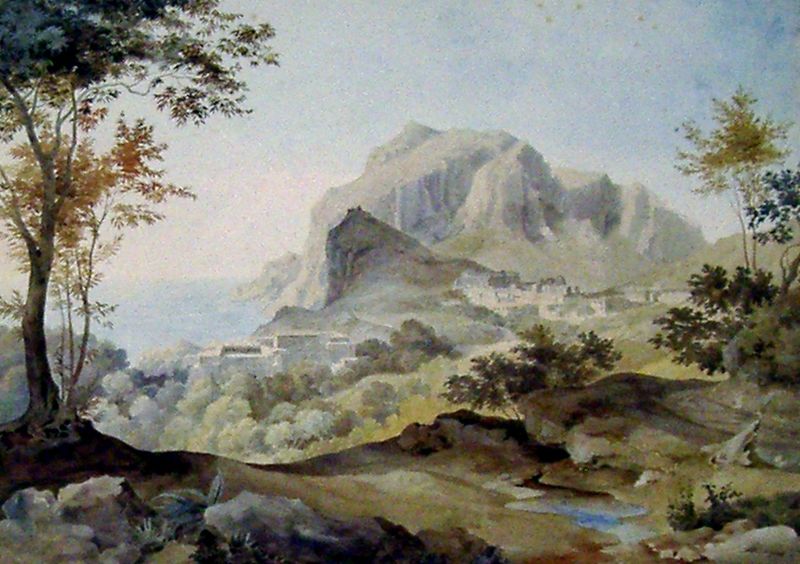
Titel: Auf Capri
Künstler: Johann Heinrich Schilbach
Standort: Darmstadt
Institution: Hessisches Landesmuseum
Schlagwörter: baum, berg, blau, blätter, felsen, gemälde, gestein, himmel, laub, meer, schatten, vogel, wasser, weiß, wolken, aquarell, bäume, fluss, gelb, grün, landschaft, ocker, see, stadt, ufer, braun, grau, hell, hintergrund, licht, pastell, schwarz, vordergrund, ausblick, blick, gebäude, gras, haus, weg, wiese, wolke, beige, rahmen, stein, steine, bach, erde, ferne, horizont, häuser, hügel, natur, stamm, strauch, weide, weite, busch, büsche, gebüsch, gewässer, sonne, sträucher, insel, land, pflanze, pflanzen, rosa, tal, wald, aussicht, küste, pfütze, sommer, ansicht, italien, ort, süden, vedute, steinig, berge, fels, gebirge, gipfel, hang, dorf, mauer, dunst, grafik, graphik, nebel, tag, kahl, wasserfarbe, geröll, schlucht, herbst, oliv, romantik, strom, vorsprung, stimmung, bucht, unscharf, stadtansicht, bergdorf, burg, alpen, festung, lichtung, abgrund, felsig, ruinen, verschwommen, romantisch, laubwald, stadtmauer, atmosphäre, arkadien, färbung, fließen, bäum, rottmann, bauwerke, quelle, italienisch, büttner, ideale landschaft, ber, arkadische landschaft, feslen, albaner berge, heriosche landschaft, fesl, landschaftsaussicht, schlechte reproduktion, repussoir, südalpin, aublick, madeira, sämme